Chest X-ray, PA view. Patient: 66 years old, sex M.
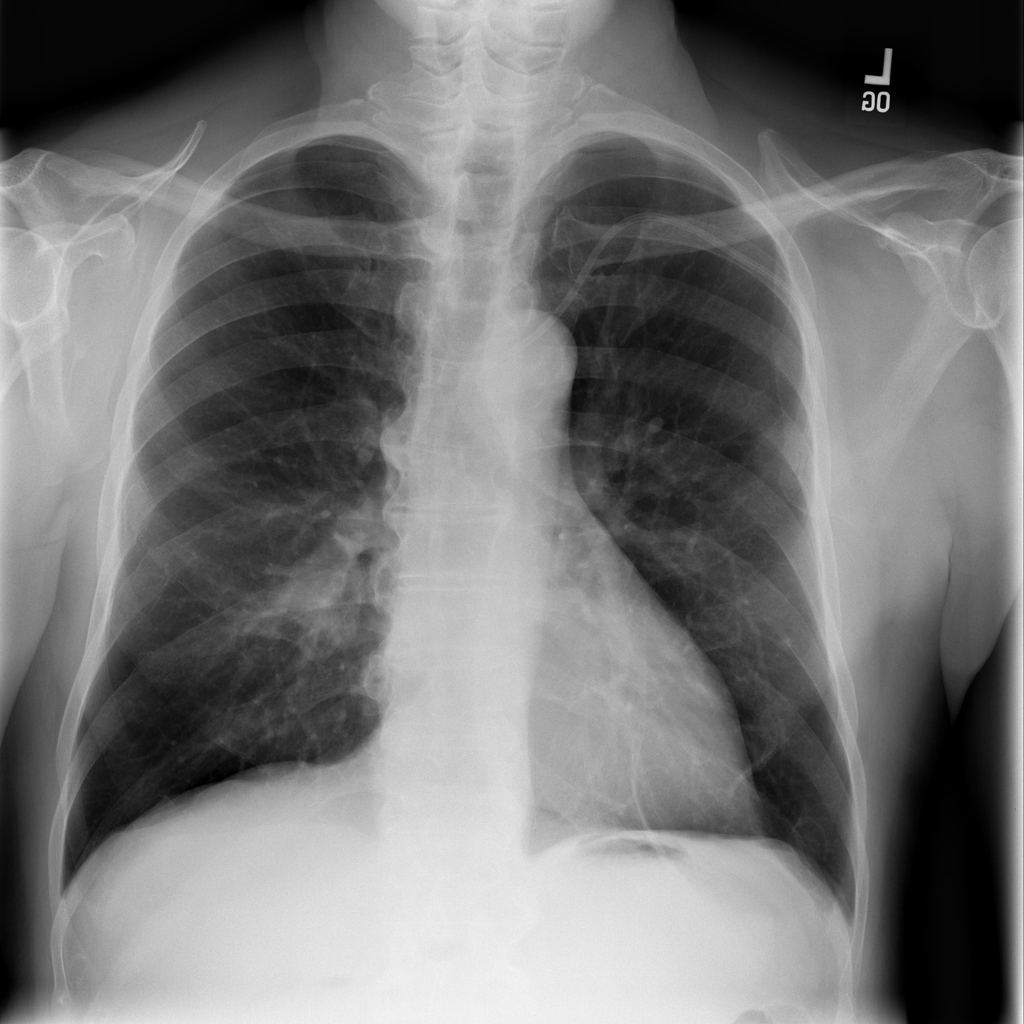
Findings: Mass